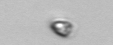
Label: Pyramimonas